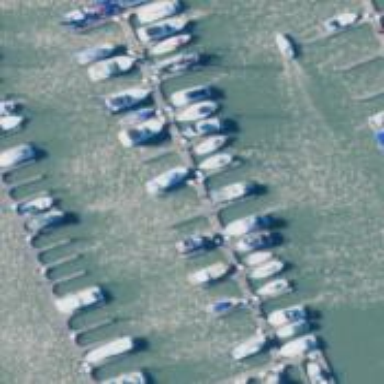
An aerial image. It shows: Pier located along footway.